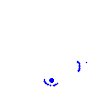
Particle: electron